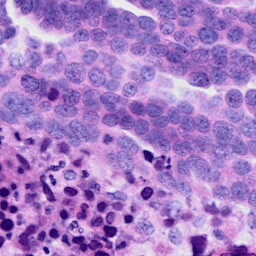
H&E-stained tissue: Ovarian